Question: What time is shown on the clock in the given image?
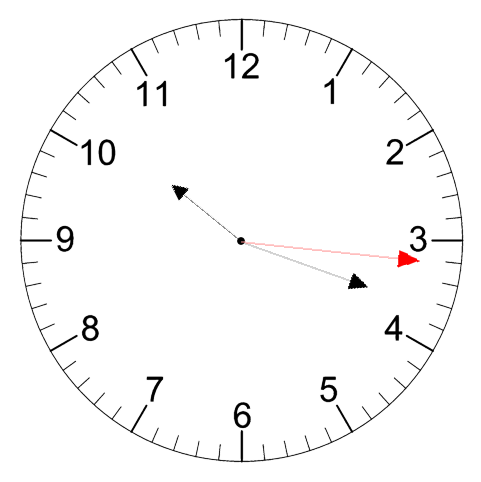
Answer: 10:18:16